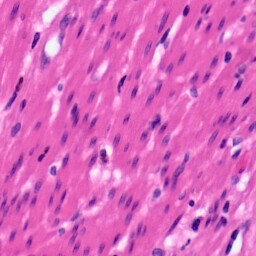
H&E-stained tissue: Pancreatic